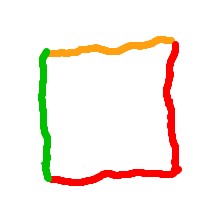
Shape: square